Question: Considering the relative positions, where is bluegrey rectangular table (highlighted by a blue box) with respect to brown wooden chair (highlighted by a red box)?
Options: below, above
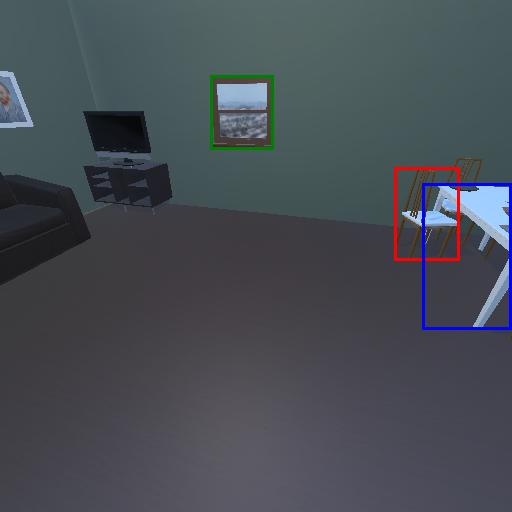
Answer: below